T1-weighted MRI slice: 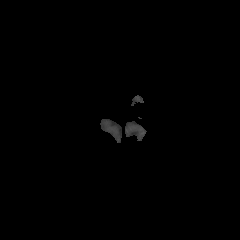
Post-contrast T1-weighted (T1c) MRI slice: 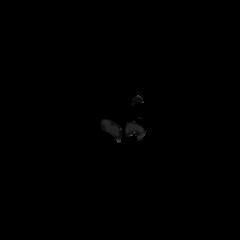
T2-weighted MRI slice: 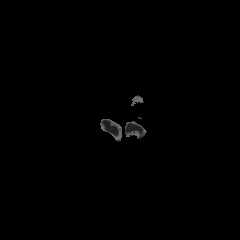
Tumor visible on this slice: no